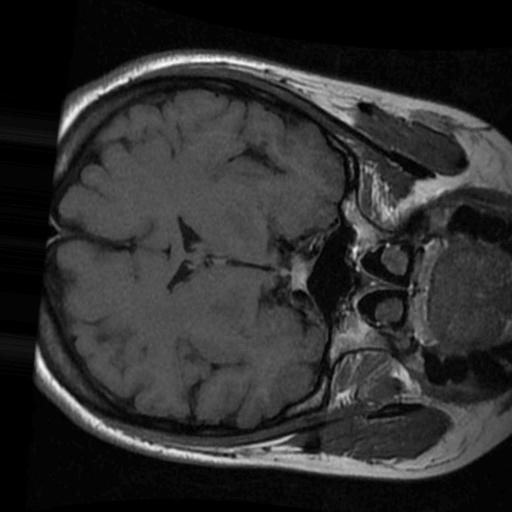
Label: brain_tumor